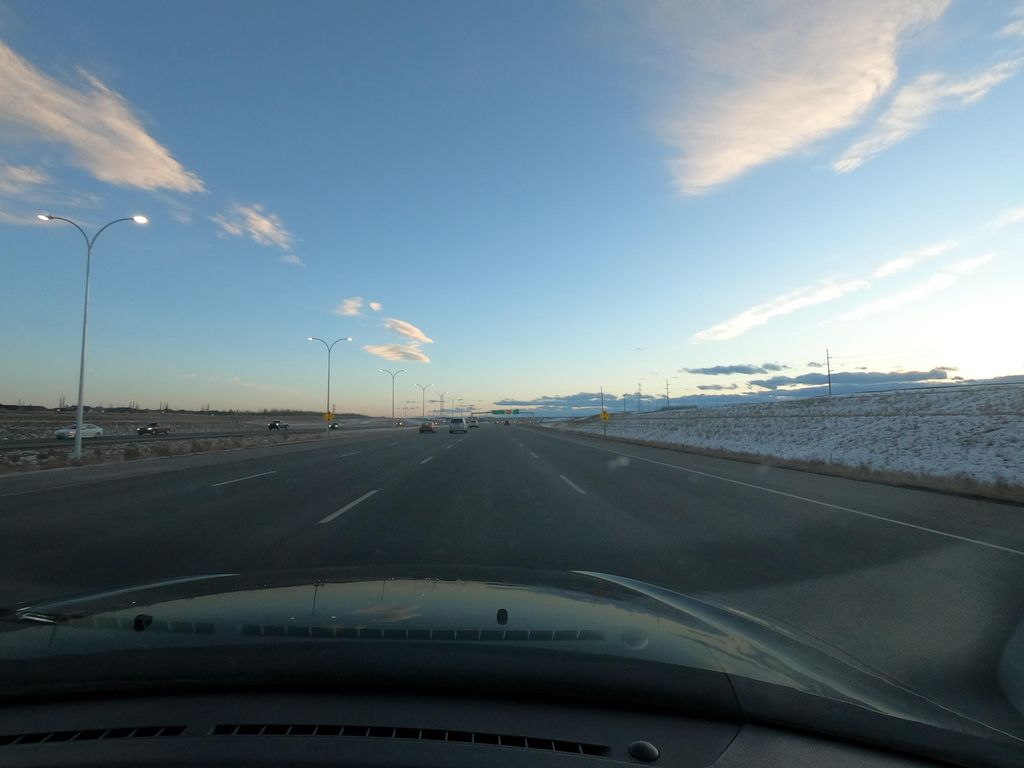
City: calgary